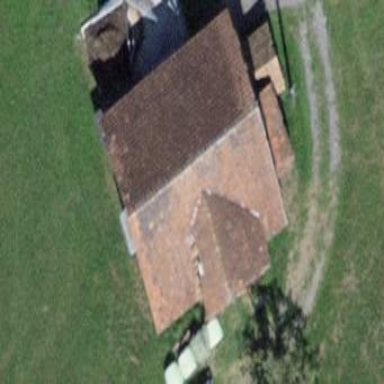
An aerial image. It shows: Barn.